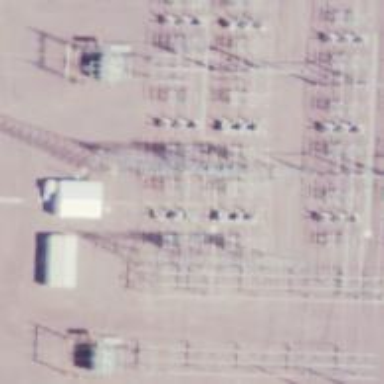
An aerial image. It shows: Switch for power supply.